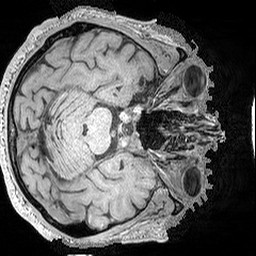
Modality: MP2RAGE
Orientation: axial
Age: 72
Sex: male
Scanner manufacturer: siemens
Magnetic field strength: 3 T
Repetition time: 5 s
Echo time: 0.00298 s